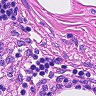
Metastatic tissue present: no